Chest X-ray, PA view. Patient: 30 years old, sex F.
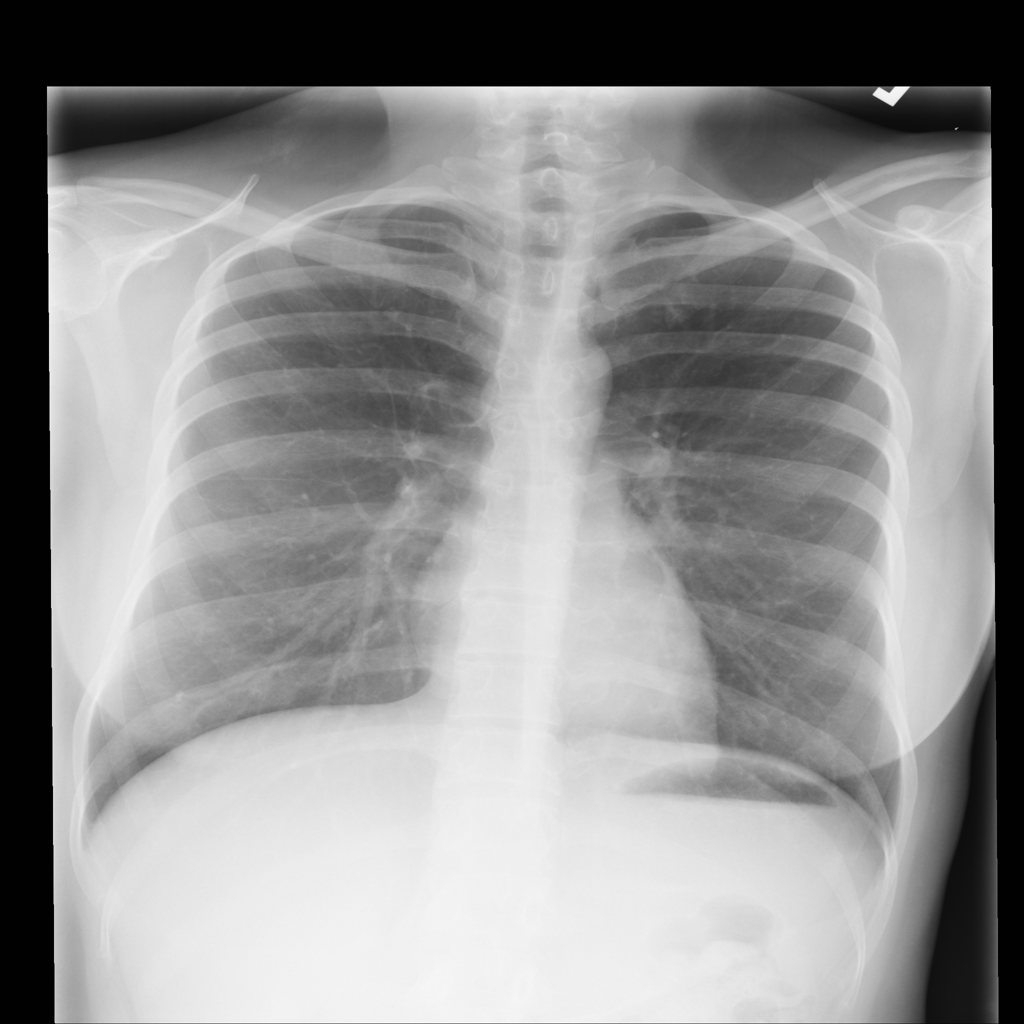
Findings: No Finding